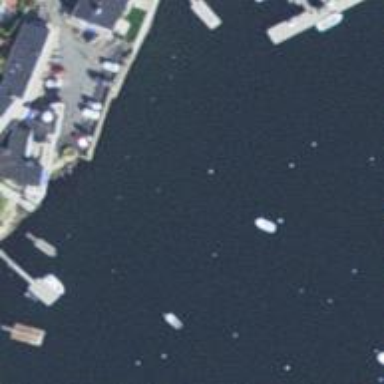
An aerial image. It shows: Man-made pier.